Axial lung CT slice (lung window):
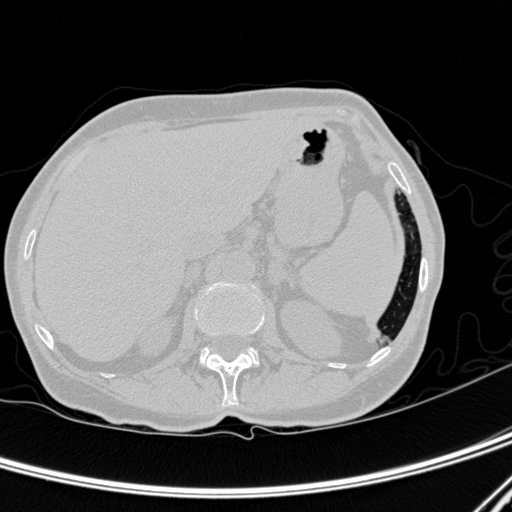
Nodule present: no